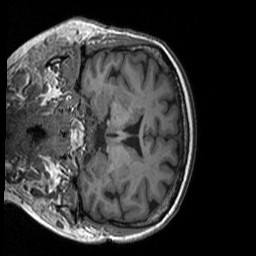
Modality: T1w
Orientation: coronal
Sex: female
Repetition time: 1.95 s
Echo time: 0.026 s